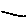
Label: line